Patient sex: F
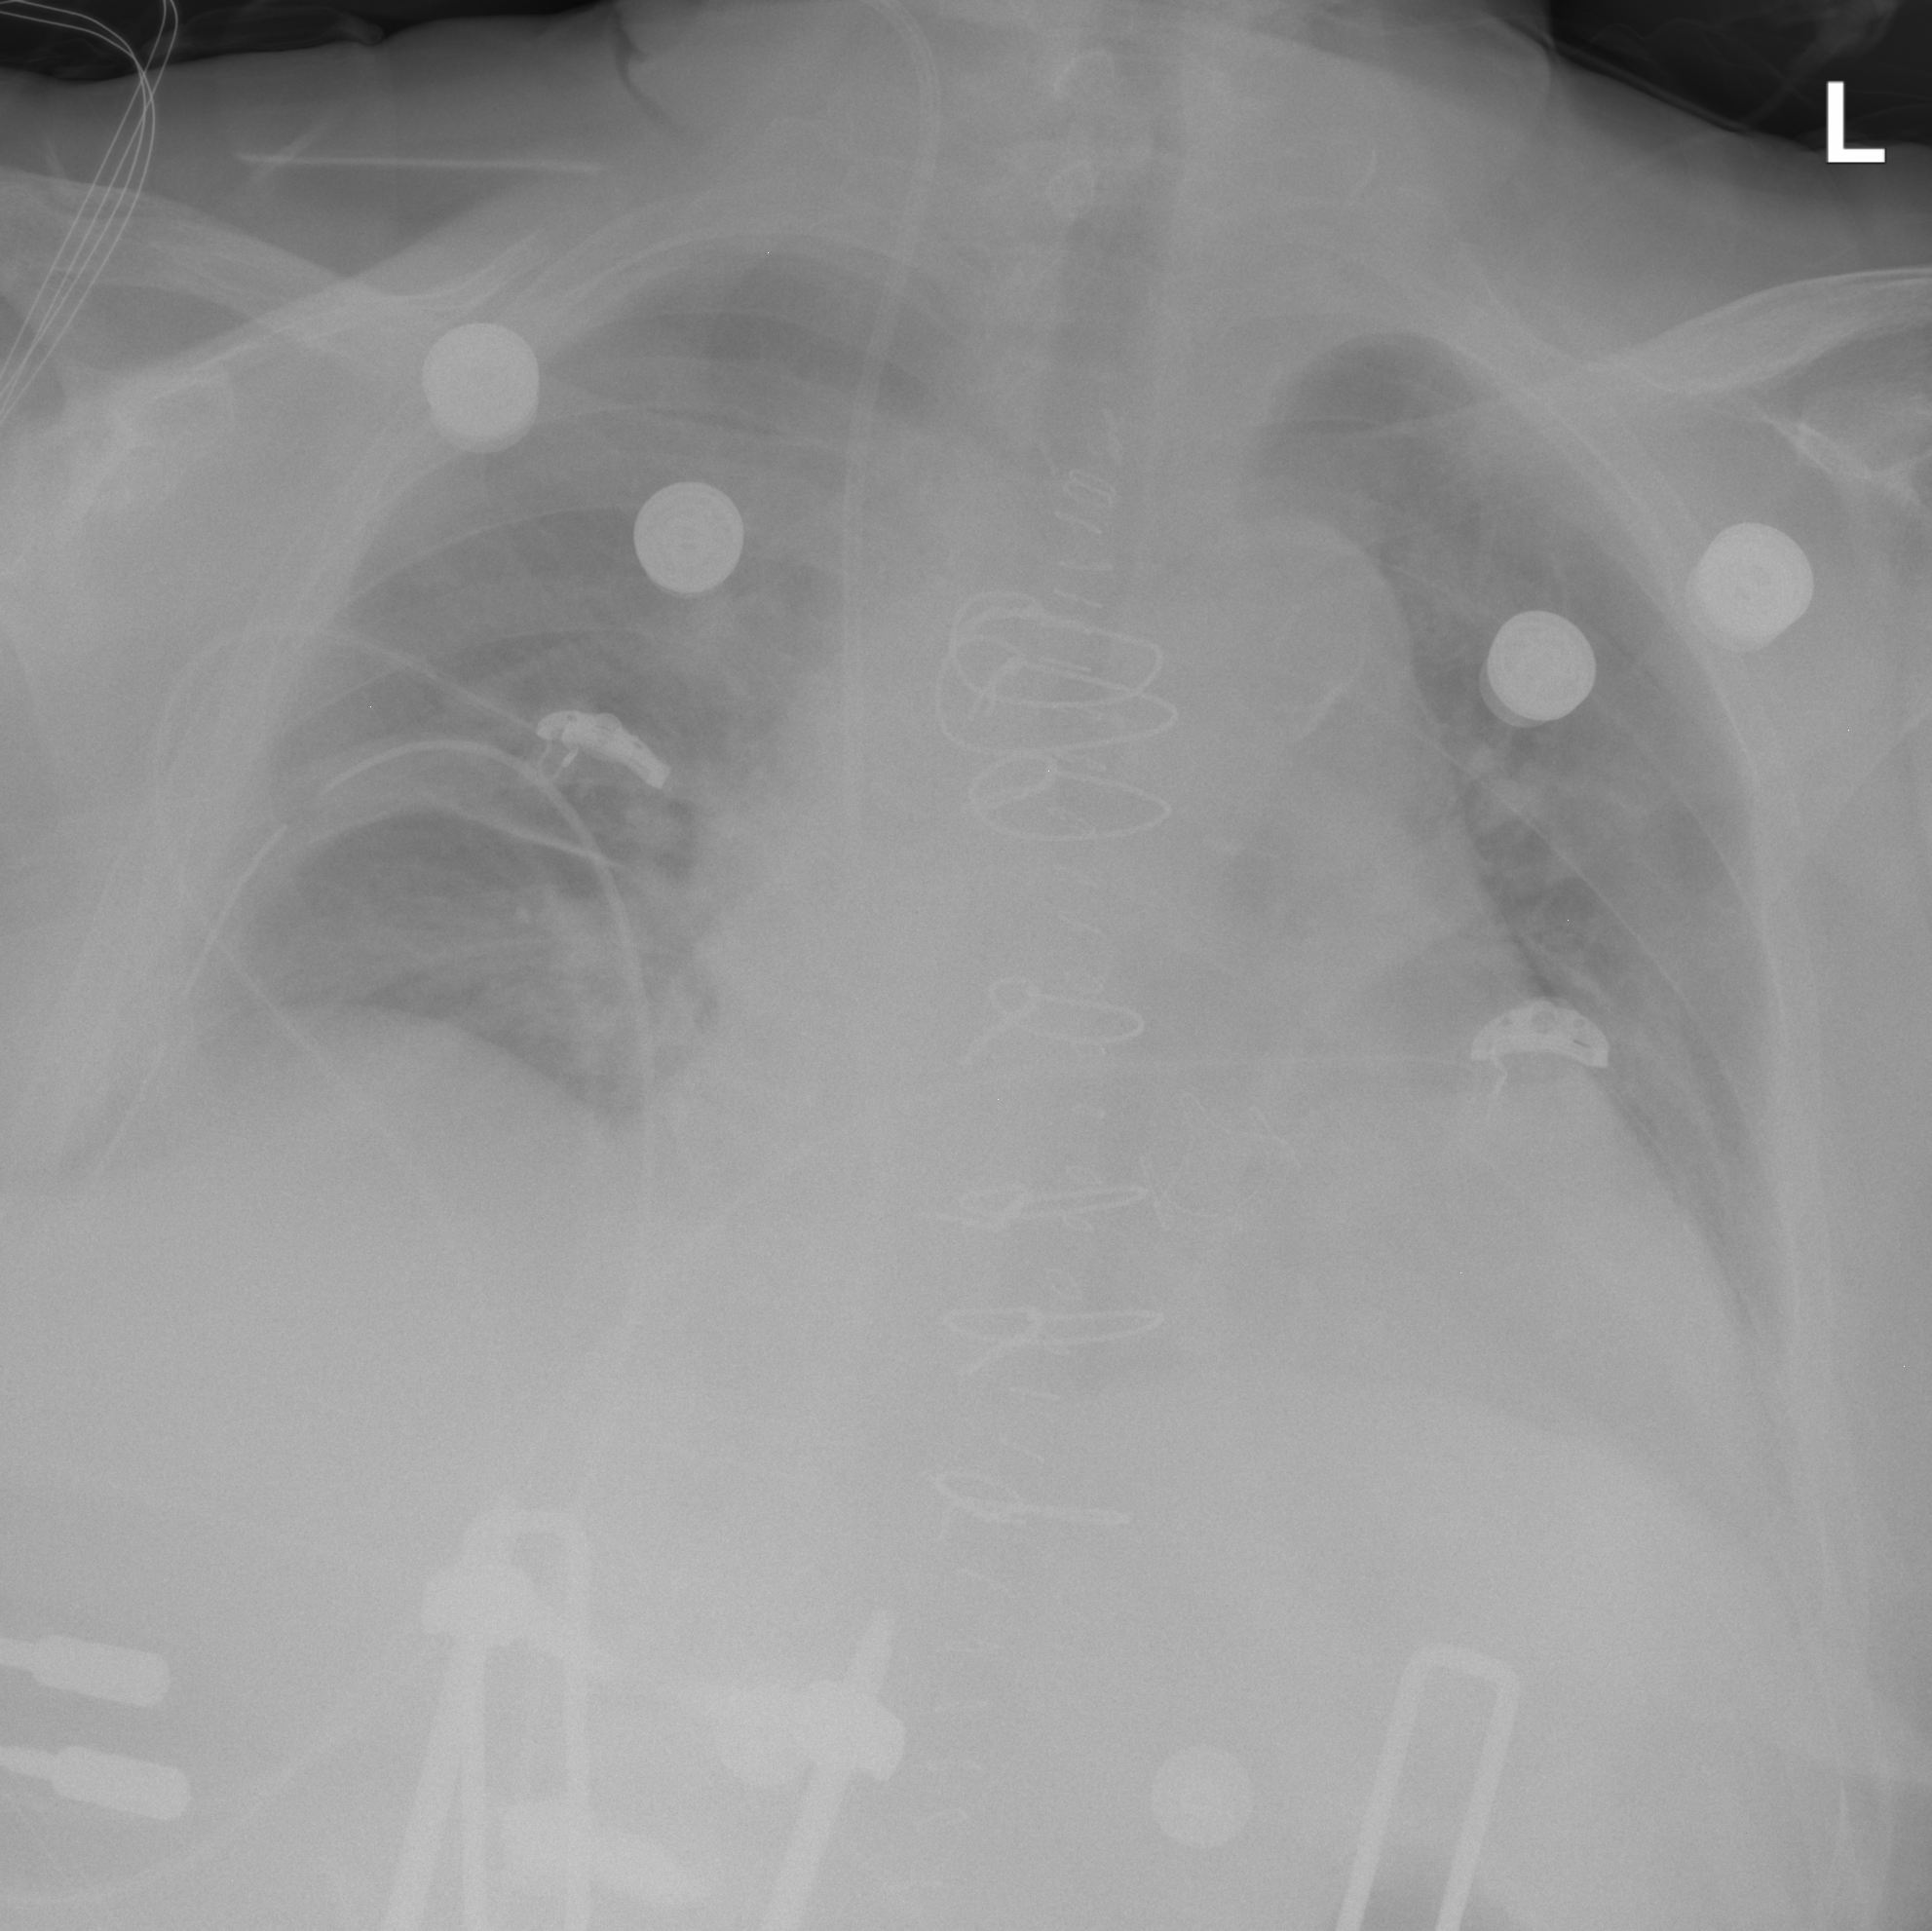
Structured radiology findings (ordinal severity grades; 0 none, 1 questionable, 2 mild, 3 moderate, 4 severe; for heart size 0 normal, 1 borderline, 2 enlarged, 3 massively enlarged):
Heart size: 2
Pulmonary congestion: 0
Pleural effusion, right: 0
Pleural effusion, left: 0
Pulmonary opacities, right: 0
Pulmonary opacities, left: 0
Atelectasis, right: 1
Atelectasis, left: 1